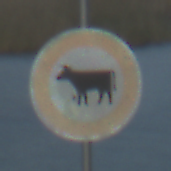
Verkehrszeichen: VerbotViehtrieb
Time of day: SunriseSunset
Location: Outdoor (RoadRail)
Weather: PartlyCloudy
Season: NotSpecified
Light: Natural